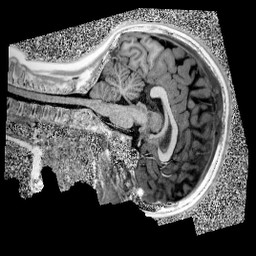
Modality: UNIT1
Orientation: sagittal
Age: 10
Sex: female
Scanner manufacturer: siemens
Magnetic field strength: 3 T
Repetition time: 4 s
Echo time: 0.00299 s